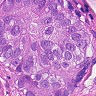
Metastatic tissue present: yes